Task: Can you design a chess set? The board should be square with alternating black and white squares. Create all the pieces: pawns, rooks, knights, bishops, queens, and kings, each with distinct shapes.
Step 2158:
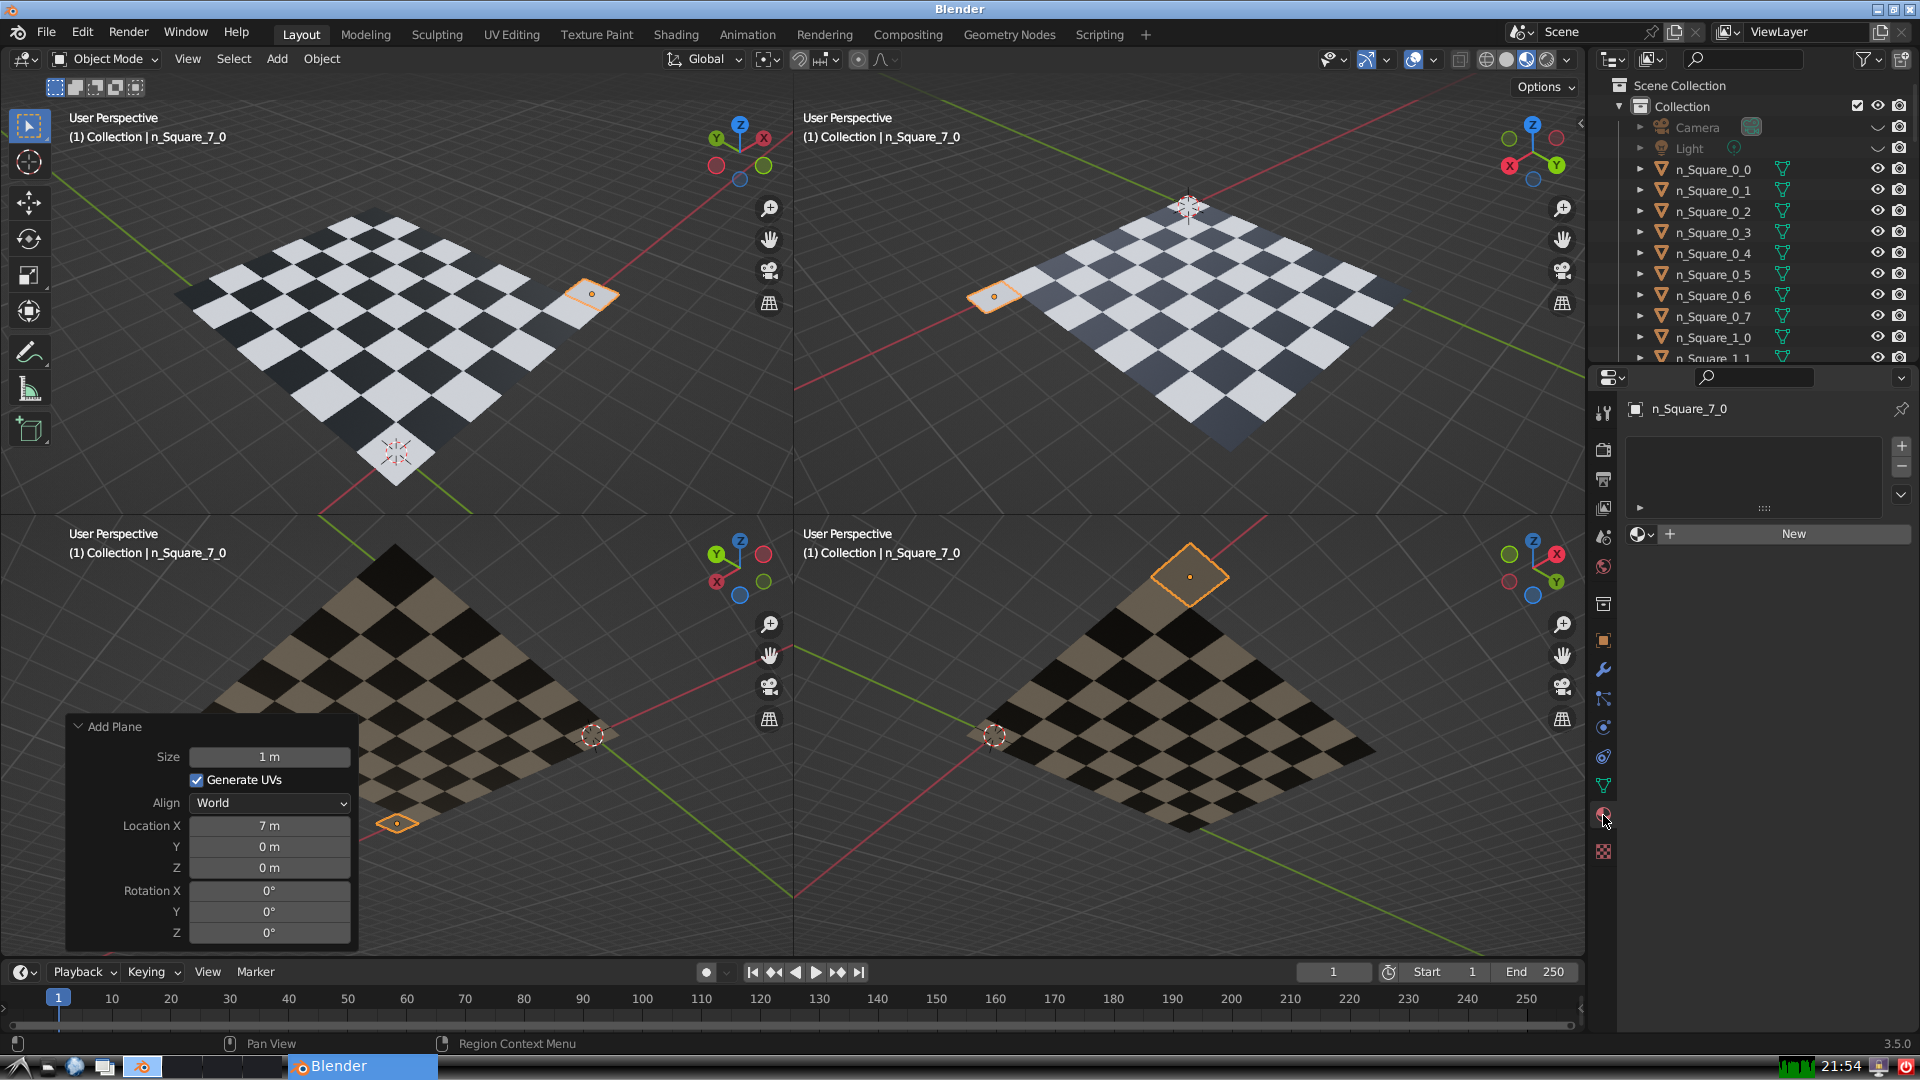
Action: {"mouse_move": [1636, 534]}